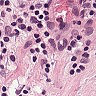
Metastatic tissue present: yes